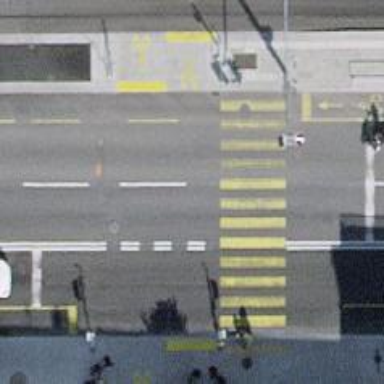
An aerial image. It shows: Secondary road with asphalt surface and dedicated cycle lane.